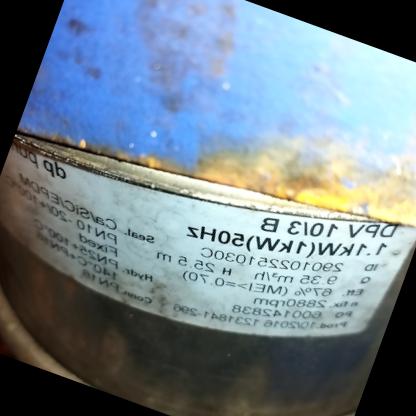
Klasa: tabliczka-znamionowa